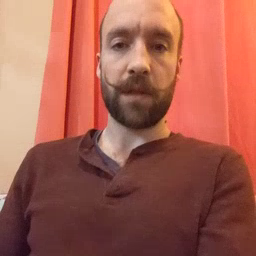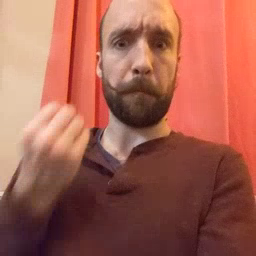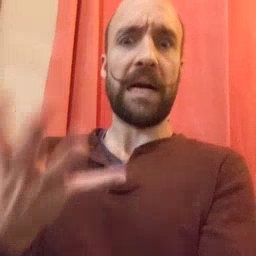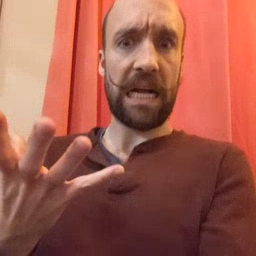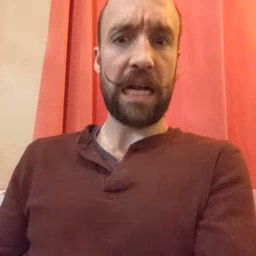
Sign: many